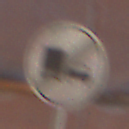
Verkehrszeichen: EndeUeberholverbotKraftfahrzeuge
Umgebung: Outdoor, Nature
Tageszeit: MorningAfternoon
Wetter: Clear
Licht: Natural
Jahreszeit: Summer
Kontrast: HighContrast